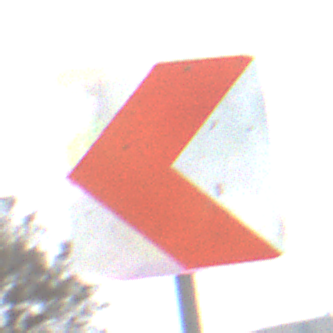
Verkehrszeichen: RichtungstafelnInKurvenKleinRechts
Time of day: MorningAfternoon
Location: Outdoor (Nature)
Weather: Overcast
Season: NotSpecified
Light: Natural